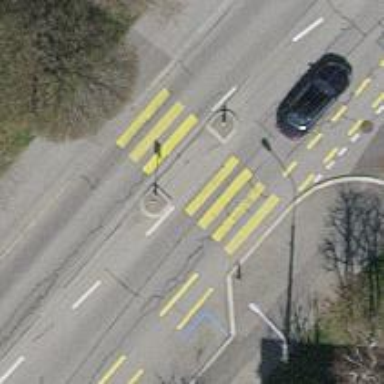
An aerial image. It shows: Footway crossing with marked asphalt surface.